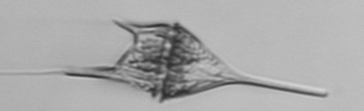
Label: Tripos_lineatus